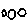
Label: hexagon